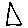
Label: triangle